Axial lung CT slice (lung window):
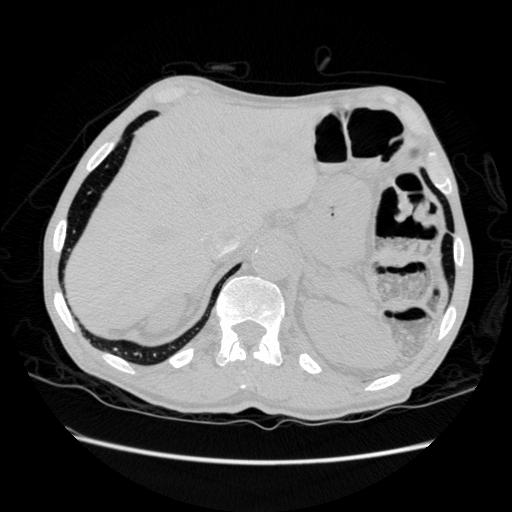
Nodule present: no